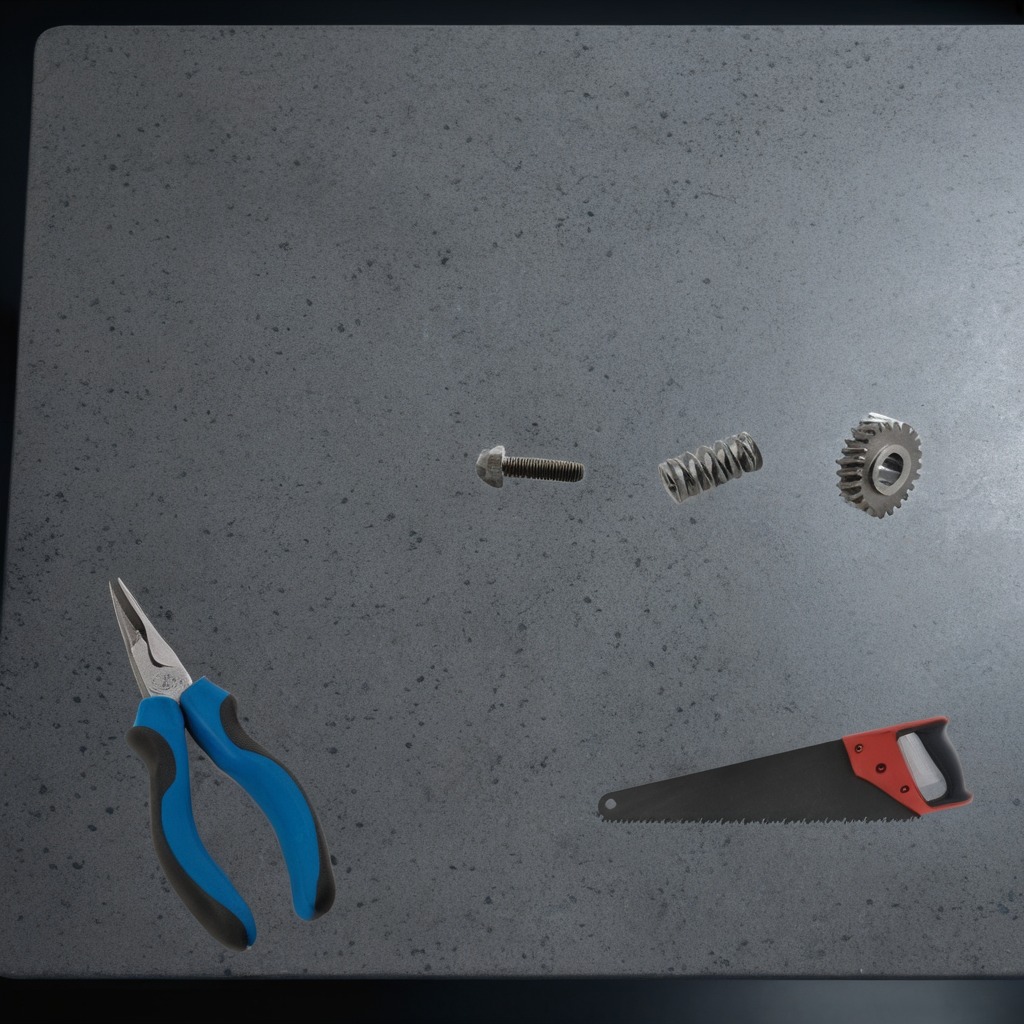
A steel gear with teeth, a metal machine screw, a pair of pliers, a coiled metal spring, and a handheld metal saw are lying on a clean granite table inside a workshop at night.